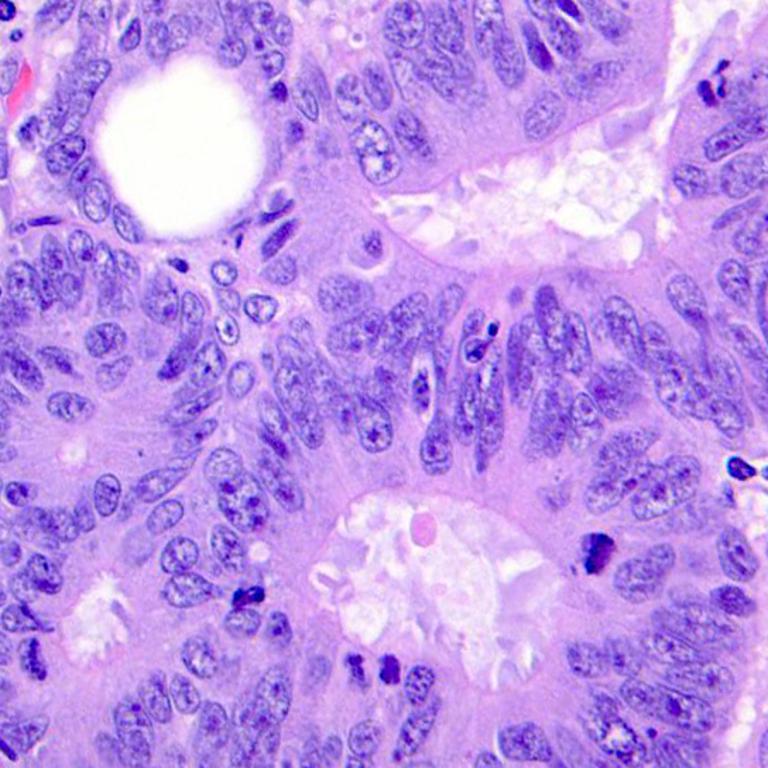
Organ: colon
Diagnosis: adenocarcinomas